Aerial crown-view tile of a tropical tree (Barro Colorado Island, Panama), acquired 20250616:
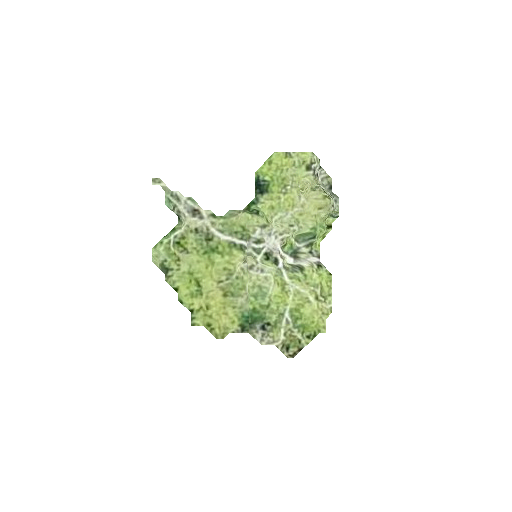
Species: Cordia alliodora
GBIF accepted scientific name: Cordia alliodora
Crown area: 35.474 m²